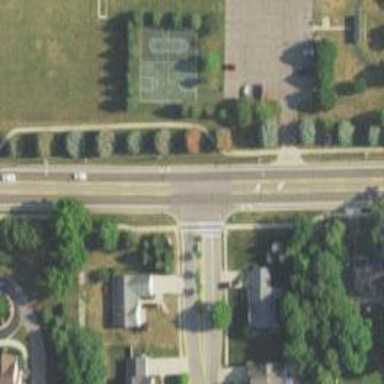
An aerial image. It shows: Marked crossing on footway.